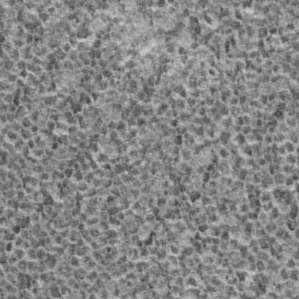
Label: frost